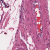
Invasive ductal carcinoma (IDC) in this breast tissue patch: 1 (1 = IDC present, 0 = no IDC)